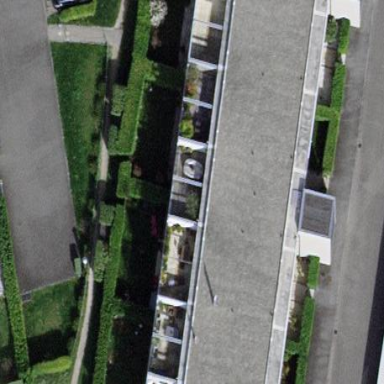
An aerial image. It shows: Garden enclosed by fence.